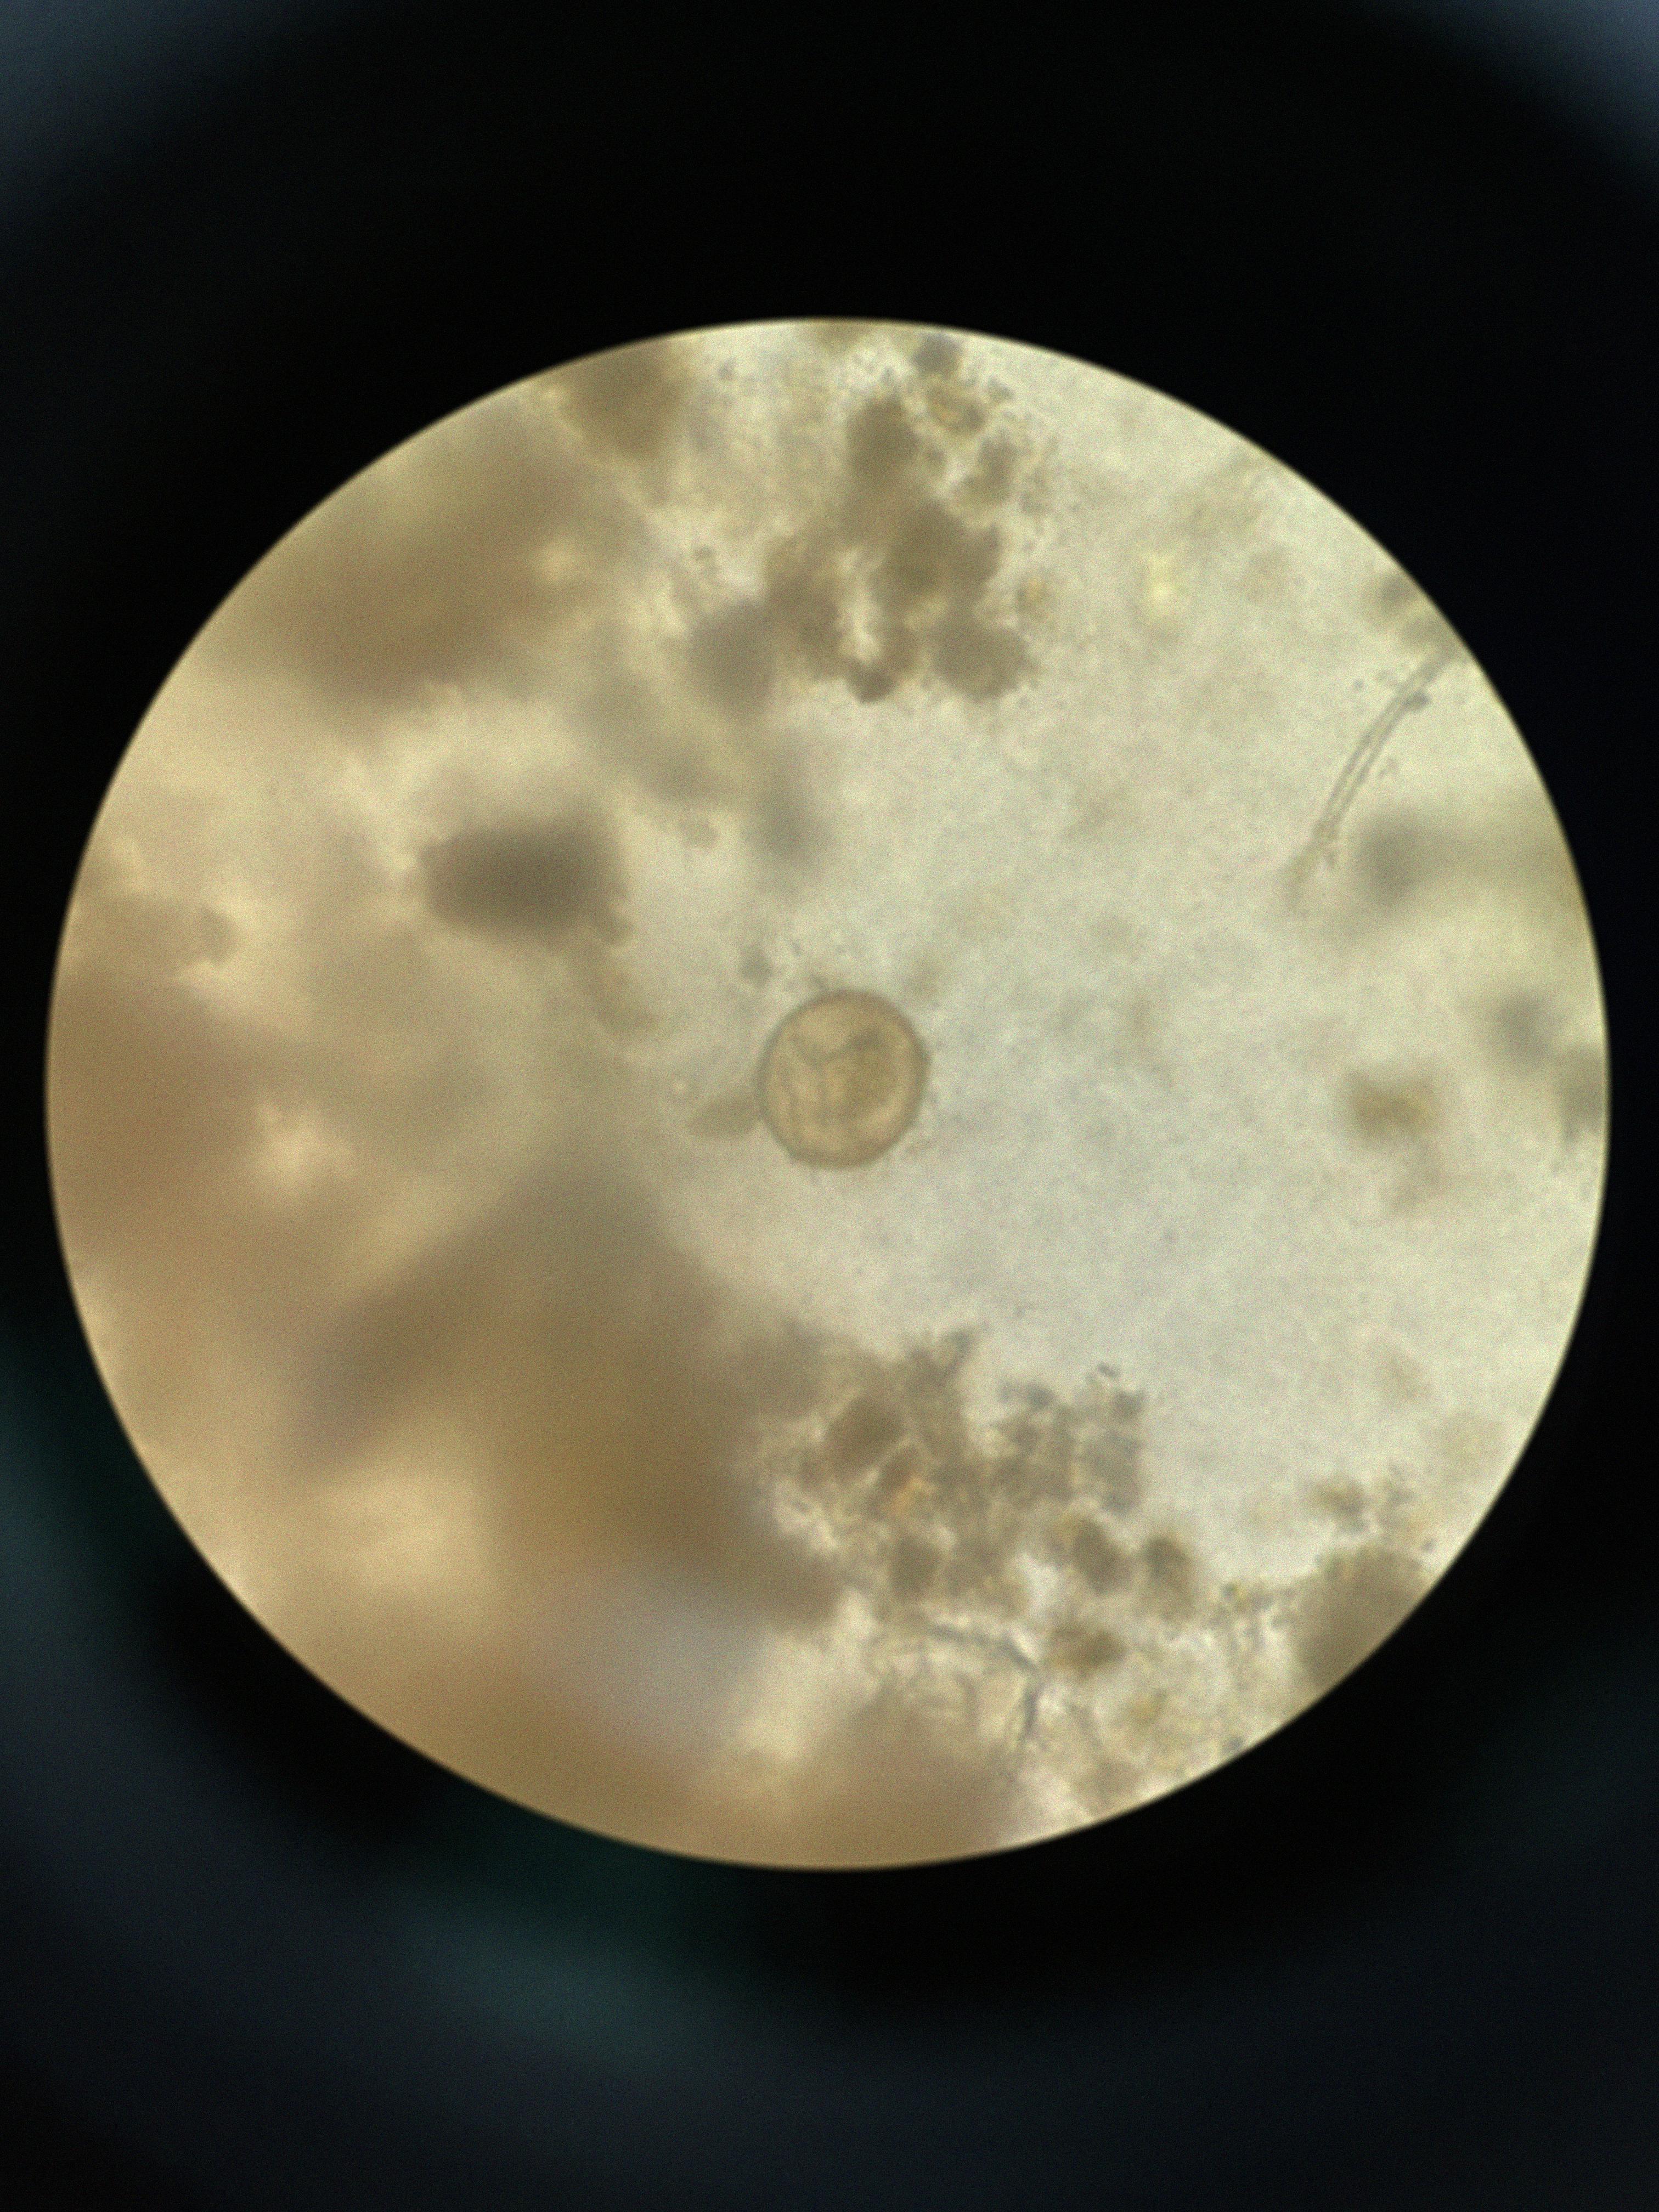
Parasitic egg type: Hymenolepis diminuta